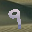
Label: 9